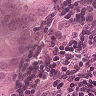
Metastatic tissue present: yes